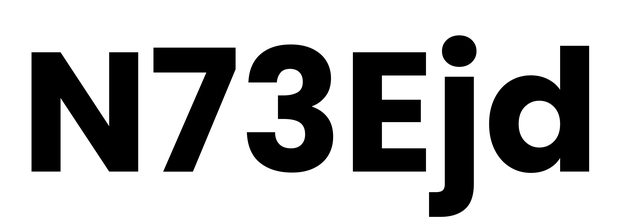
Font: Poppins-Bold